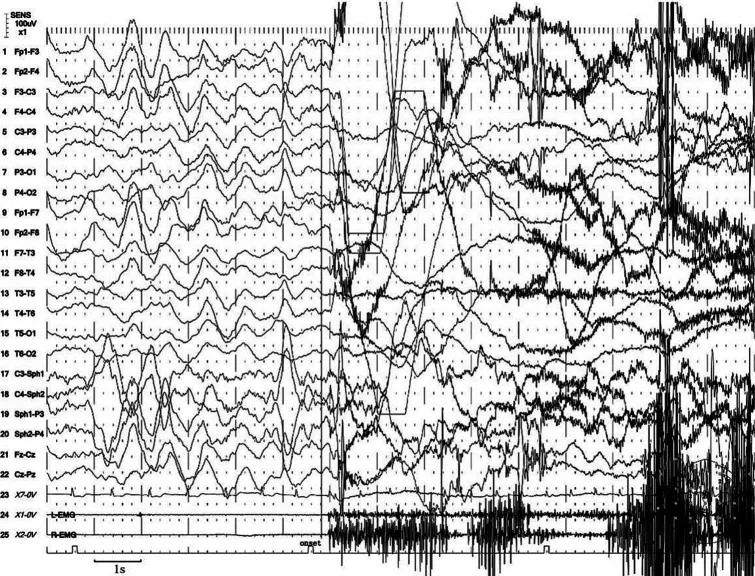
Excerpt of vEEG showing a hyperkinetic seizure. The patient awoke from sleep, sat up abruptly, looked left, exhibited dystonia of the left lower limb, fumbled with hands involuntarily, arranged the quilt aimlessly, and exhibited confusion. The ictal EEG is characterized by a sudden decrease in the amplitude of each area on both sides at the beginning of the event, low amplitude fast waves, synchronous heart rate increase, and a myoelectric burst.
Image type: electrography (eeg)